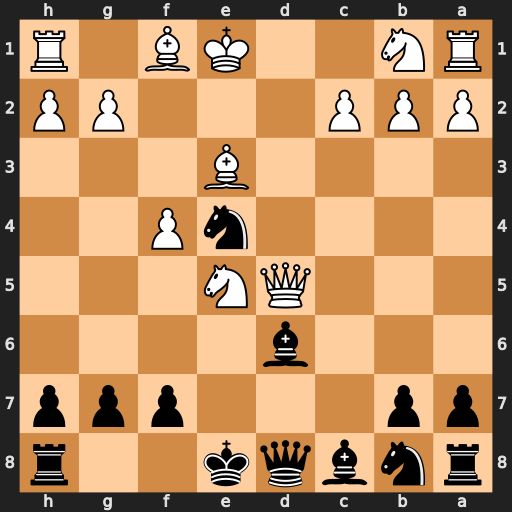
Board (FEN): rnbqk2r/pp3ppp/3b4/3QN3/4nP2/4B3/PPP3PP/RN2KB1R
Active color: b
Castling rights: KQkq
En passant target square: -
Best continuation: Bb4+ c3 Qxd5